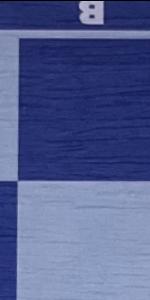
Label: Empty